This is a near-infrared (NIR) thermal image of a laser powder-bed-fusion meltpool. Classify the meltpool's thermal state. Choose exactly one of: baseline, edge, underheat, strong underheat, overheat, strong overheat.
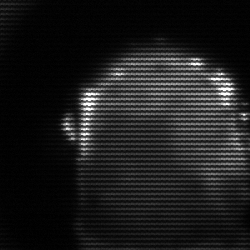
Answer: baseline